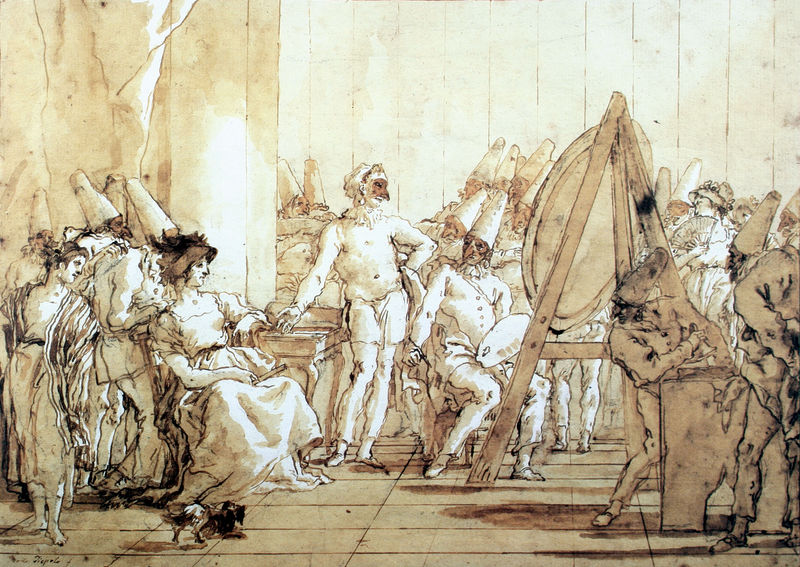
Titel: Pulcinella als Porträtmaler
Künstler: Giovanni Domenico Tiepolo
Standort: New York
Institution: Mrs. Jacob M. Kaplan
Schlagwörter: akt, dunkel, feder, gemälde, gruppe, mann, nackt, schatten, schurz, weiß, aquarell, frauen, gelb, menschen, sitzen, braun, frau, grau, hell, holz, hut, hüte, kleid, kleider, männer, nase, pastell, raum, schwarz, skizze, säule, säulen, zeichnung, zimmer, dame, hund, tier, beige, fest, fächer, gesellschaft, malerei, menge, rock, bart, hose, kappe, mütze, wand, stehen, bild, innenraum, schauen, spiegel, vorhang, haare, adel, innen, personen, bühne, publikum, theater, oval, rund, papier, modell, schnabel, italien, venedig, fußboden, haltung, unterricht, grafik, monochrom, linien, platz, dielen, farblos, sepia, nasen, verkleidung, detail, atelier, maler, staffelei, gestell, model, oberkörper, gruppen, wei, laviert, tusche, maske, narr, clown, nakt, radierung, künstler, fliesen, fasching, leinwand, kiste, hauben, entwurf, kunst, malen, palette, pinsel, schwarzw, zeichnen, narziss, kostüme, lichts, huhn, schüler, lernen, stafflei, karneval, rötel, harlekin, coloriert, masken, gehöht, tiepolo, stellwand, stativ, derwische, dezent, pulcinella, aktzeichnen, faschinh, keilrahmen, teressae, zeichenunterricht, kurs, fetische, weißung, tusche papier, weiserhöchung